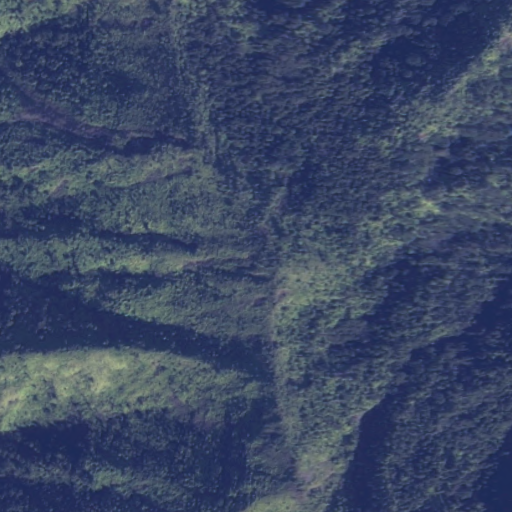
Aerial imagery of mountain in Hawaii named Kapailu containing only unknown